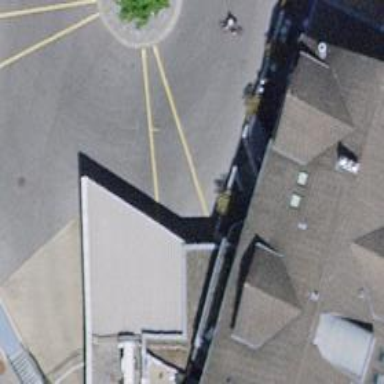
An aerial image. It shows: Restaurant.